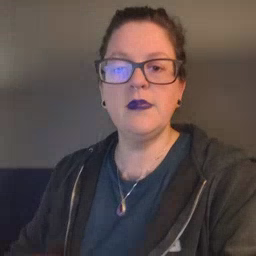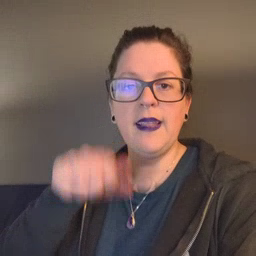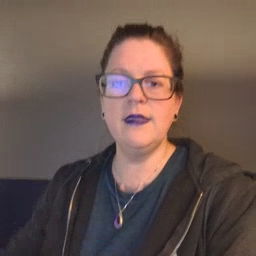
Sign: can